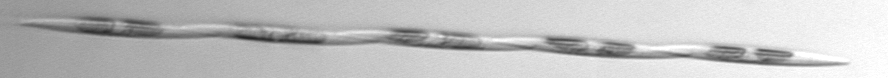
Label: Pseudo-nitzschia